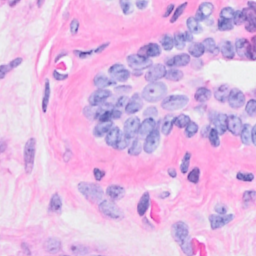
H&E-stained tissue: Breast